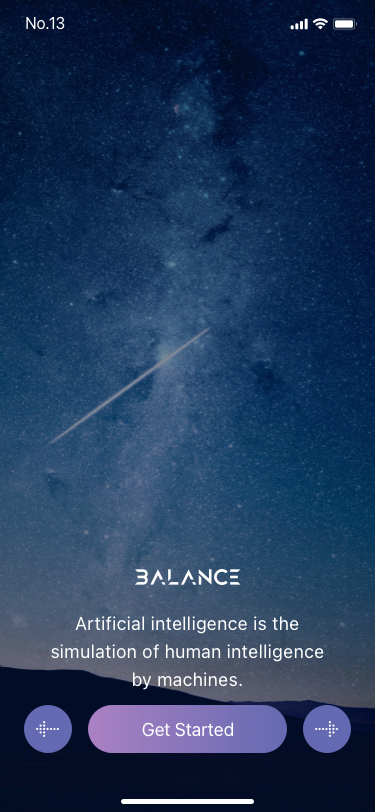
Text in this UI design:
Artificial intelligence is the simulation of human intelligence by machines.